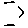
Label: hexagon